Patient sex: M
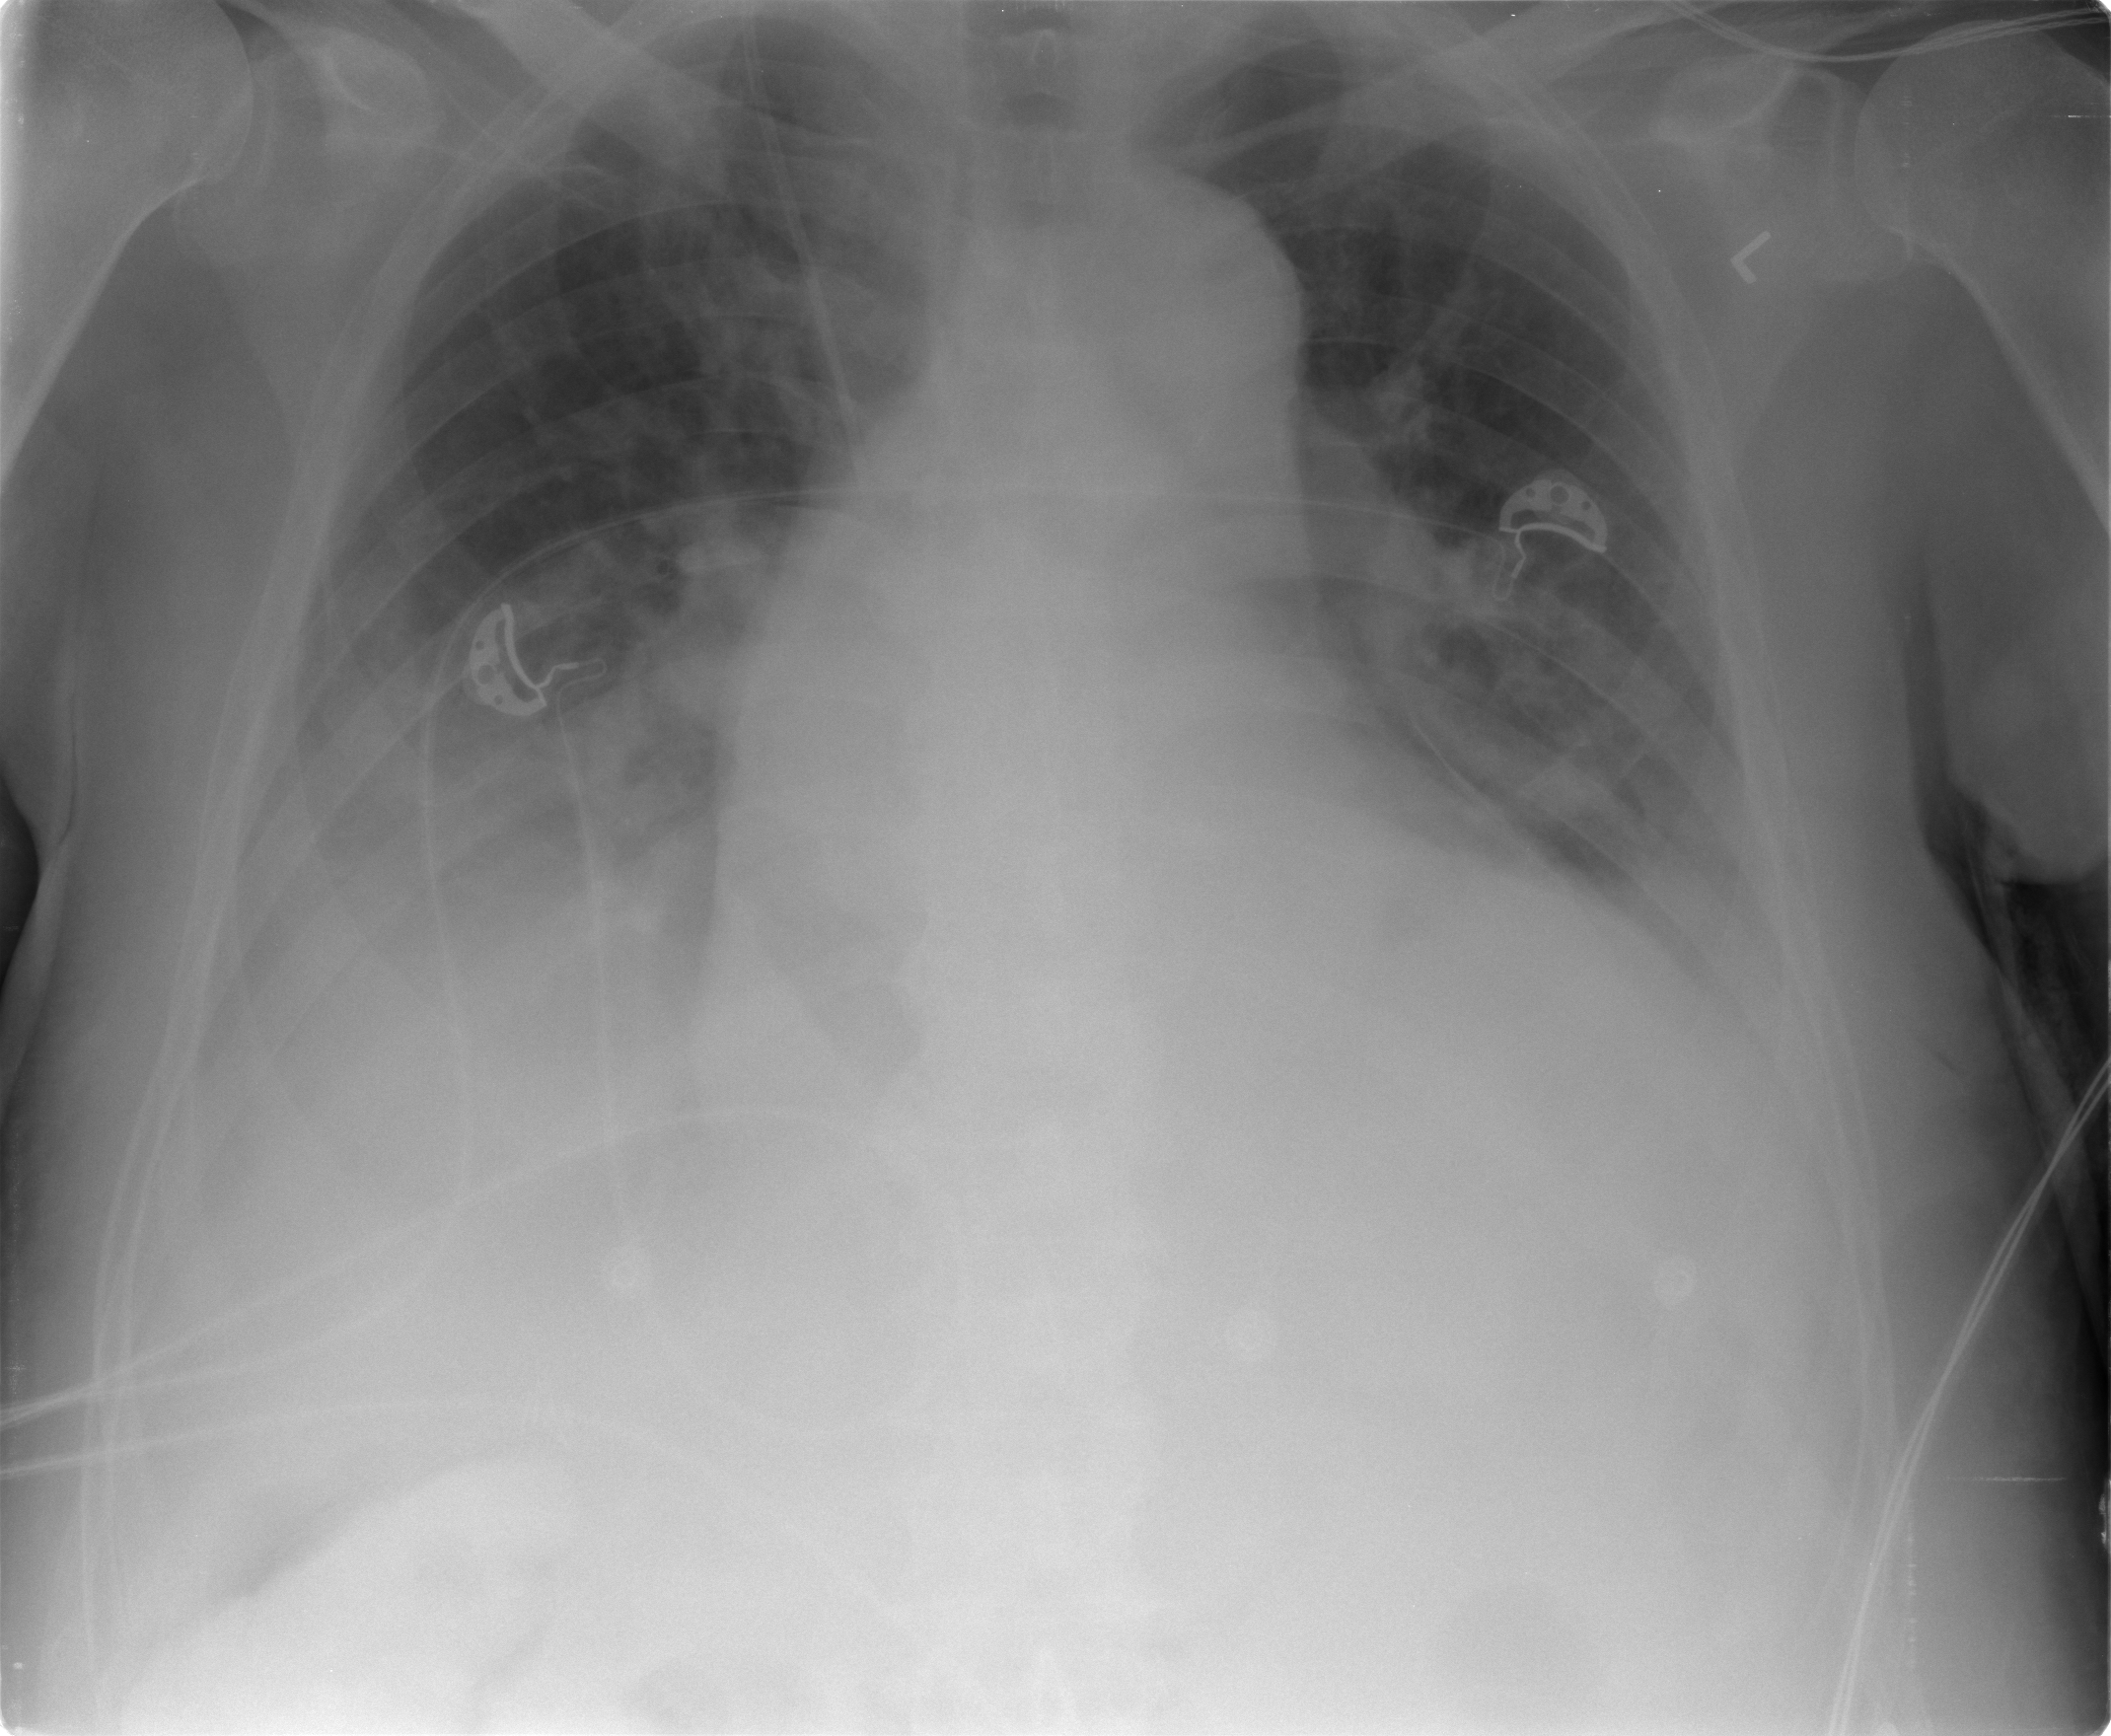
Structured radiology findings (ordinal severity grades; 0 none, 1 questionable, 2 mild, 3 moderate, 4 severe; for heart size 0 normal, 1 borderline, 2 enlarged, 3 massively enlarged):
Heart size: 2
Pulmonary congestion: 3
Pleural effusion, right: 3
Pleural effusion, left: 2
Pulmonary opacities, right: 2
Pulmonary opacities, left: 1
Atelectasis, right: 3
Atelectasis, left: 3